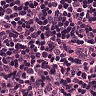
Metastatic tissue present: no